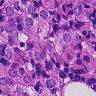
Metastatic tissue present: yes